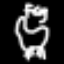
Label: frog